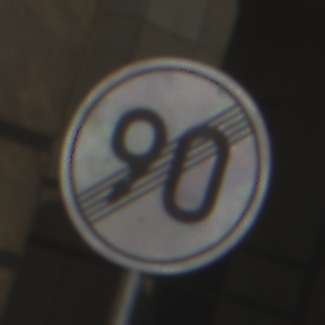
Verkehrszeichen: EndeGeschwindigkeit90
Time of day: MorningAfternoon
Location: Outdoor (Urban)
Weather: PartlyCloudy
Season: NotSpecified
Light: Natural